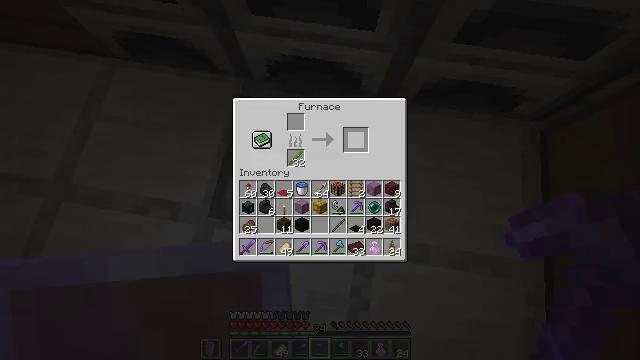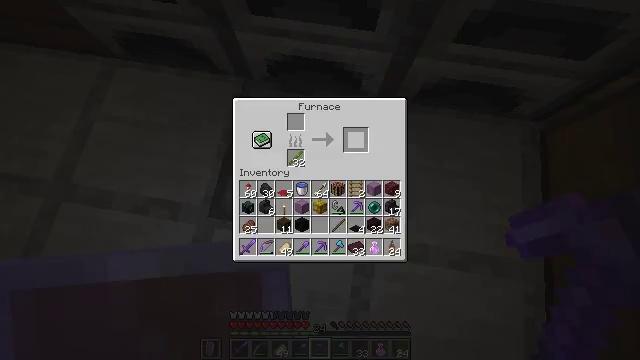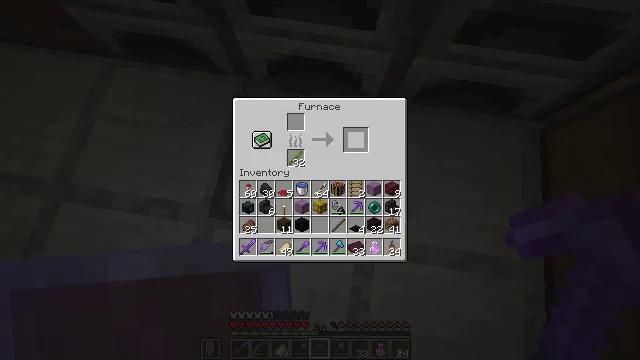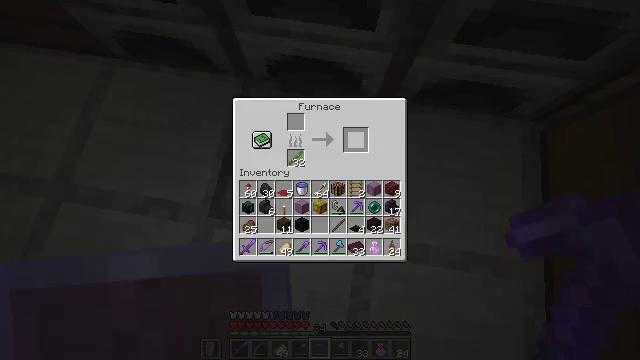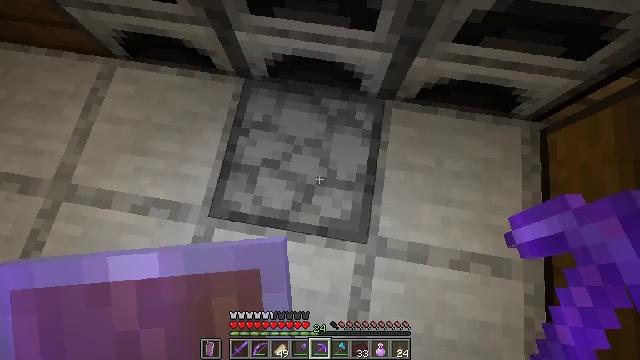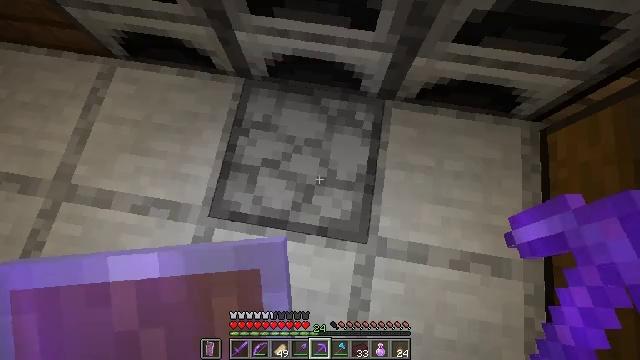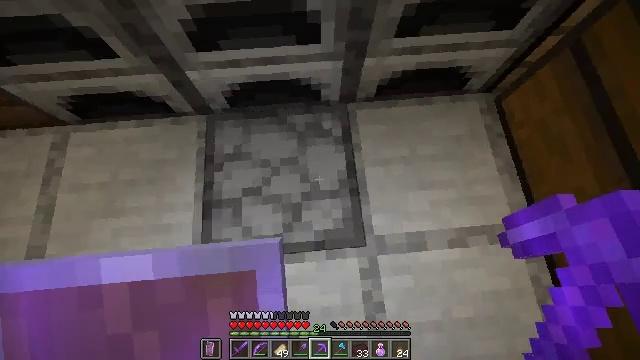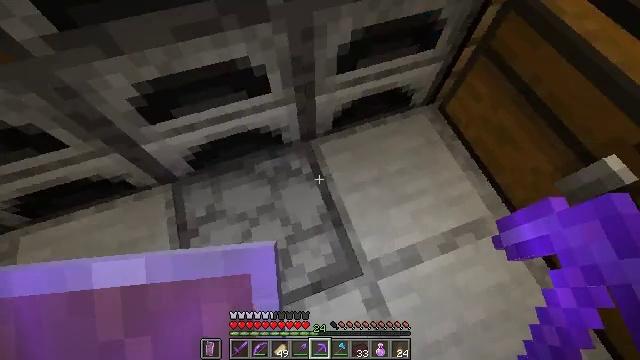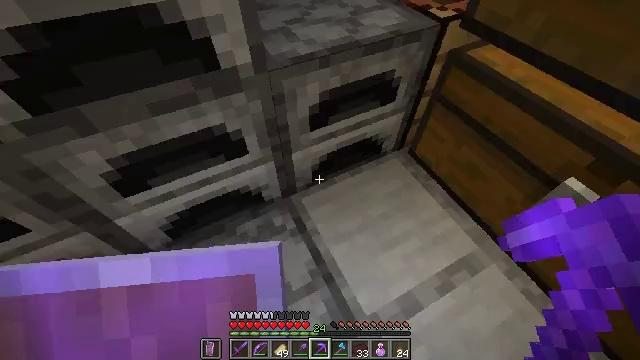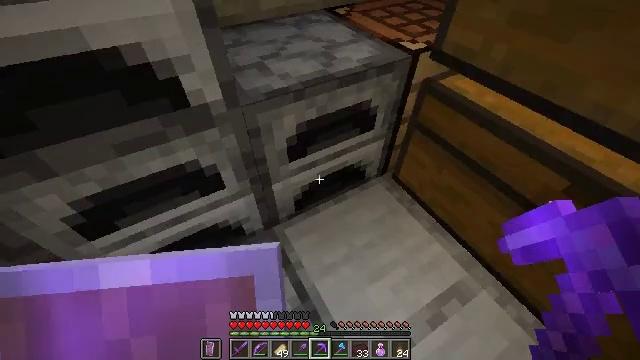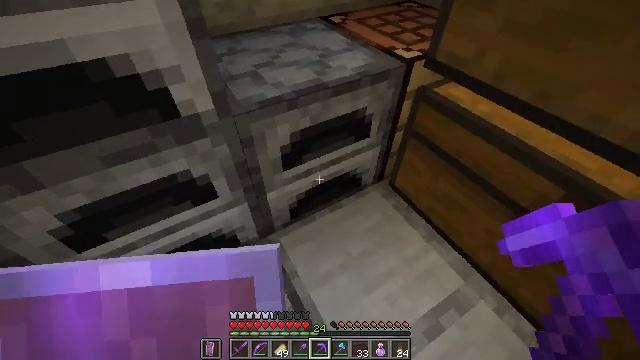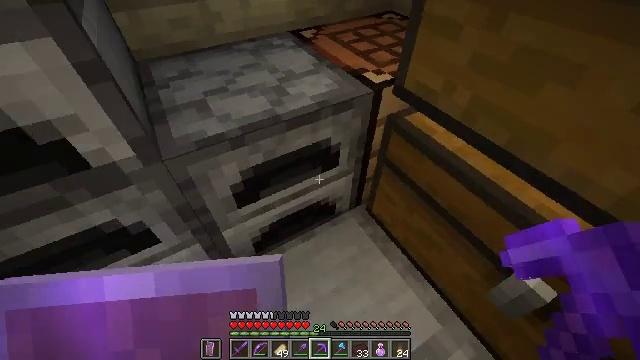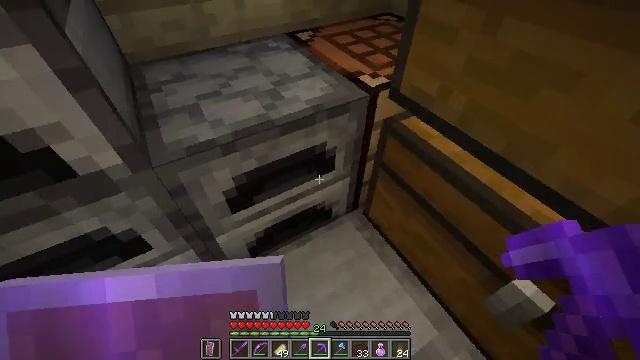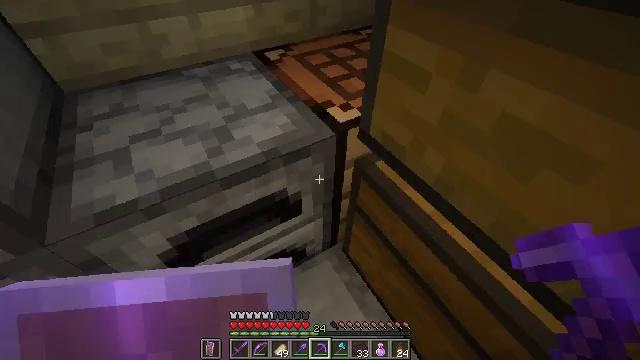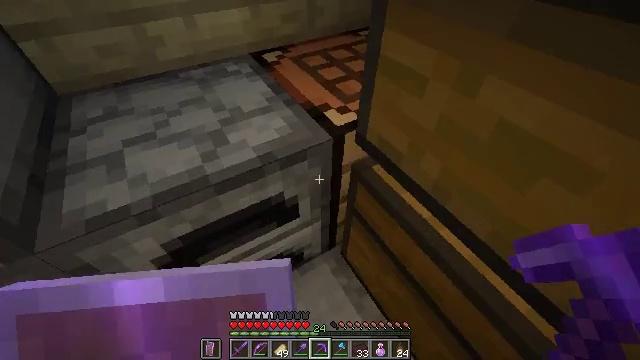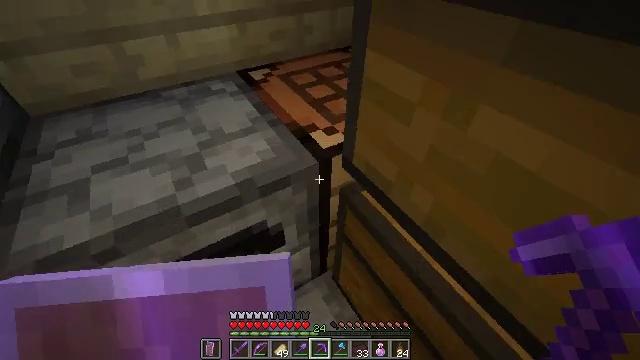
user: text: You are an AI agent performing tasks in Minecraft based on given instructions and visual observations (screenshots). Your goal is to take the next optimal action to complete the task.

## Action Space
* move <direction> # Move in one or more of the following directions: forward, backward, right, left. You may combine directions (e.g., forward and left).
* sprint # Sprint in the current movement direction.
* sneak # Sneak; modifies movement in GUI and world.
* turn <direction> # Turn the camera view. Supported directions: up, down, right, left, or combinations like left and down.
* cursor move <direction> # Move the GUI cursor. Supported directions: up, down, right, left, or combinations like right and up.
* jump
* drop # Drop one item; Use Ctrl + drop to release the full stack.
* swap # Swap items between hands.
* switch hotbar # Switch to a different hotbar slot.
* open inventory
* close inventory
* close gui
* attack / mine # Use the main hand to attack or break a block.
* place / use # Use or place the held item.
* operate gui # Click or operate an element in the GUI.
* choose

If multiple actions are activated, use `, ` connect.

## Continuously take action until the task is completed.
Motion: motion action
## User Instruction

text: Craft nether bricks.
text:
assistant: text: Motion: no_op
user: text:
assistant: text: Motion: no_op
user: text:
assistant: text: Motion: no_op
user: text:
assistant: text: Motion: no_op
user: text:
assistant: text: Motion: no_op
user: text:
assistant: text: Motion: turn right and up
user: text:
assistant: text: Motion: turn right and up
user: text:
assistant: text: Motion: turn right and up
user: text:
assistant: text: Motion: move forward and move right, turn right and up
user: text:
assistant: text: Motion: move forward and move right, turn up
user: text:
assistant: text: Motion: move forward and move right
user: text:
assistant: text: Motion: move forward and move right
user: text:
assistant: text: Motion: move forward
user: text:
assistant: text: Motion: no_op
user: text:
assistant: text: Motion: turn up
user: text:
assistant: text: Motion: turn up
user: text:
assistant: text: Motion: turn right and up
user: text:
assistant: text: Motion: no_op
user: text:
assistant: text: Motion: turn left and down
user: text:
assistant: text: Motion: turn left and down
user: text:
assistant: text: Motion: move forward, turn left and up
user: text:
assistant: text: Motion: move forward, turn left and up
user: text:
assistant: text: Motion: move forward, turn left and up
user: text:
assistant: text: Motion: move forward, turn left and up
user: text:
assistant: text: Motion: move forward, turn up
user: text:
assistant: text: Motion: move forward and move left, turn up
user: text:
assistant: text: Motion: move forward and move left, turn up
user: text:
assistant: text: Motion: move forward and move left, turn right and up
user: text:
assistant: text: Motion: move forward and move left, turn right and up
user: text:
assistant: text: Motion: move forward and move left, turn right and up